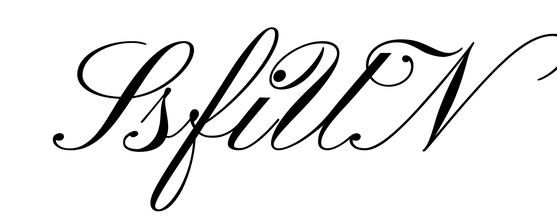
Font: PinyonScript-Regular